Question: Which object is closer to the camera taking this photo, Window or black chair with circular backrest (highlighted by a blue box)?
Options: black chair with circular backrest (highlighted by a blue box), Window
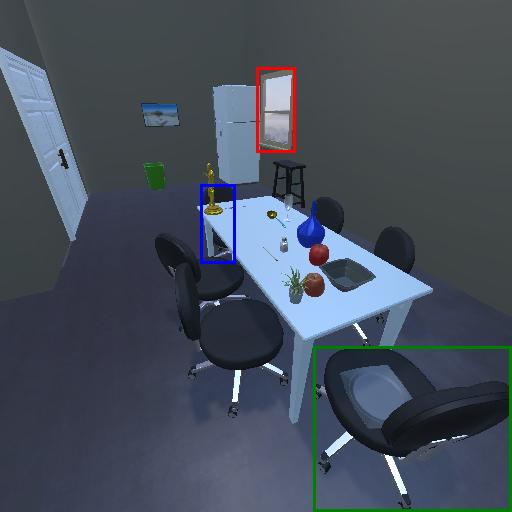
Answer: black chair with circular backrest (highlighted by a blue box)